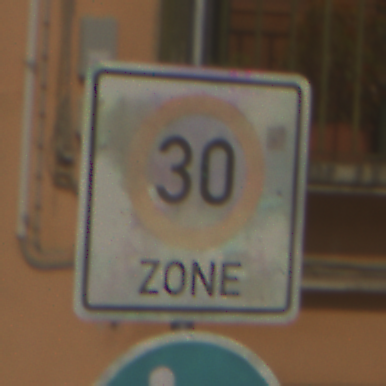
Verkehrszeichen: BeginnZone30
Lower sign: Gehweg
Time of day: MorningAfternoon
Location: Outdoor (Urban)
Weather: Clear
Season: NotSpecified
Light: Natural